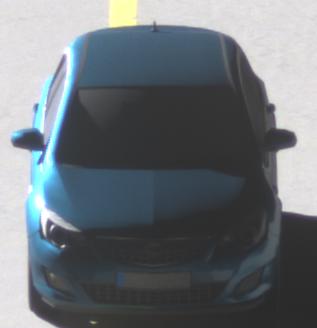
Make: Opel
Model: Astra 1.4 ecoFlex
Detailed model: Astra (J)
Model produced from: 2009/12
Model produced until: 2010/12
Doors: 5
Color: blue
Road condition: wet road
Daytime: sunrise or sunset
Contrast: high contrast